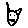
Label: cat